Field crop: maize
Growth stage: 1
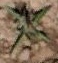
Species: atriplex